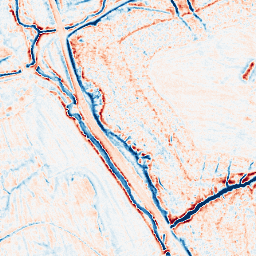
Category: edge_preserving
Decomposition family: anisotropic_diffusion
Decomposition parameters: iterations: 50
kappa: 50
gamma: 0.05
Upsampling method: sinc_blackman
Upsampling parameters: scale: 8
kernel_size: 16
Upsampling scale: 8